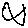
Label: fish